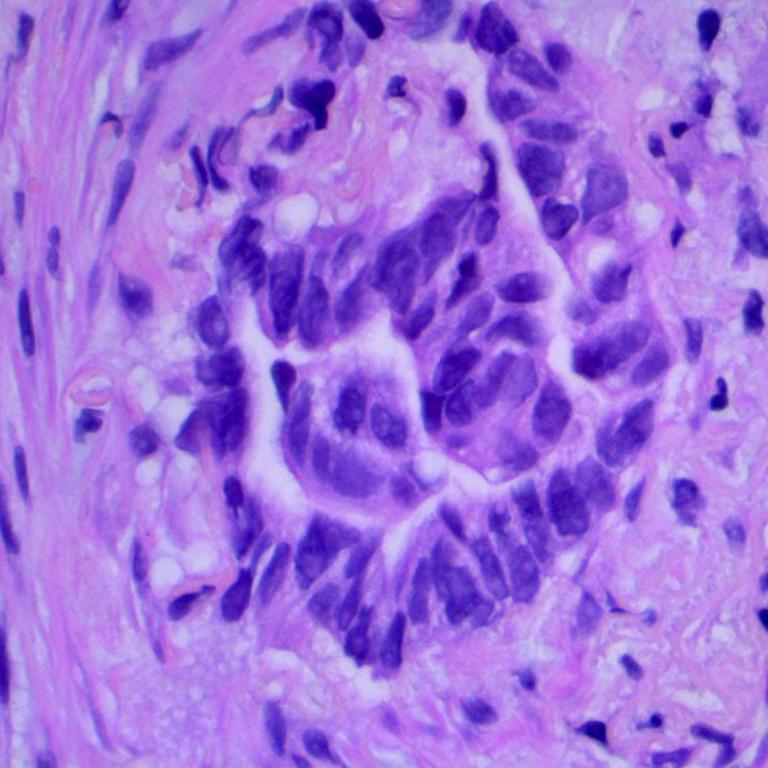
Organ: lung
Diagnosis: adenocarcinomas